Question: I have a problem. I am trying to implement this short piece of code.

The basic steps I have already done. Please check my code below:
'''
clc;clear all;close all;
A=round(-3+(6).*rand(5,5));
B=round(-3+(6).*rand(5,5));
%//The check matrix stores the conditions present on the right side of the equation.
check = A.*B
%//upd_max and upd_min are the given as the del_max and del_min in the equation
upd_max = 0.5;
upd_min = 0.1;
%//eta_plus and eta_minus are denoted as nplus and nminus
nplus = 1.2;
nminus = 0.5;
%del_(k-1)_i matrix is given as update_mat
update_mat = (0.1+(0.4).*rand(size(check))).*ones(size(check))
update_new = update_mat.*(check==0) + bsxfun(@min,(nplus.*update_mat.*(check>0)),upd_max)...
+ bsxfun(@max,nminus.*(update_mat.*(check<0)),upd_min)
'''
I am giving below a sample result of my piece of code:
'''
check =
2 -6 0 -1 2
-3 -4 3 -3 4
0 2 -2 6 0
2 -1 -4 -1 -3
-2 -4 -3 0 6
update_mat =
0.4102 0.4173 0.1126 0.2268 0.4964
0.4622 0.3750 0.4282 0.3422 0.1495
0.4760 0.3820 0.2903 0.3143 0.1473
0.3603 0.2861 0.3122 0.3527 0.2908
0.3602 0.3696 0.3220 0.2046 0.4746
update_new =
0.5922 0.2087 0.2126 0.1134 0.6000
0.2311 0.1875 0.6000 0.1711 0.2794
0.5760 0.5584 0.1452 0.4772 0.2473
0.5324 0.1431 0.1561 0.1763 0.1454
0.1801 0.1848 0.1610 0.3046 0.6000
'''
However this answer is not correct!! To explain I am dividing my answer into three parts:
'''
update_mat.*(check==0)
ans =
0 0 0.1126 0 0
0 0 0 0 0
0.4760 0 0 0 0.1473
0 0 0 0 0
0 0 0 0.2046 0
bsxfun(@min,(nplus.*update_mat.*(check>0)),upd_max)
ans =
0.4922 0 0 0 0.5000
0 0 0.5000 0 0.1794
0 0.4584 0 0.3772 0
0.4324 0 0 0 0
0 0 0 0 0.5000
'''
As can be seen clearly the 'first' . However the third term is wrong.
The third term comes as this :
'''
bsxfun(@max,nminus.*(update_mat.*(check<0)),upd_min)
ans =
0.1000 0.2087 0.1000 0.1134 0.1000
0.2311 0.1875 0.1000 0.1711 0.1000
0.1000 0.1000 0.1452 0.1000 0.1000
0.1000 0.1431 0.1561 0.1763 0.1454
0.1801 0.1848 0.1610 0.1000 0.1000
'''
The correct third term should give me
'''
0 0.2087 0 0.1134 0
0.2311 0.1875 0 0.1711 0
0 0 0.1452 0 0
0 0.1431 0.1561 0.1763 0
0.1801 0.1848 0.1610 0 0.1000
'''
only for the non-zero elements of the matrix 'nminus.*(update_mat.*(check<0))' and not the whole matrices. Is it possible to do so?
Thanks in advance! PS: Please give ideas for better optimized code.
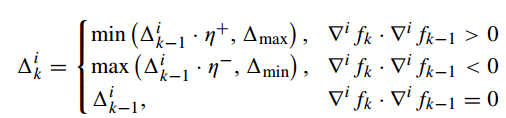
Answer: You don't need bsxfun since you're dealing with a scalar, you just need logical indexing:
'''
M=nminus.*(update_mat.*(check<0))
M((~~M) & (M < upd_min)) = upd_min %// ~~M is the same as M~=0
'''
(btw this assumes that for your example data you made a mistake in the second last row of the last column where you have '0' but I think you want '0.1454')